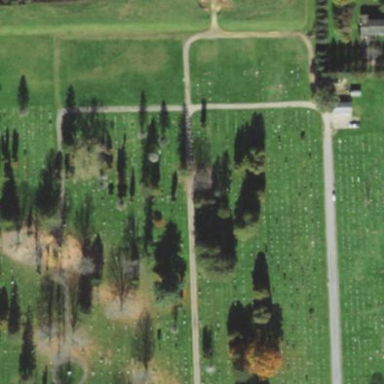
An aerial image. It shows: Cemetery.